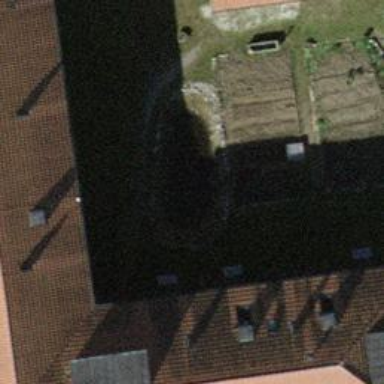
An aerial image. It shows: Building with hipped roof made of brown roof tiles. The roof is oriented along the building.